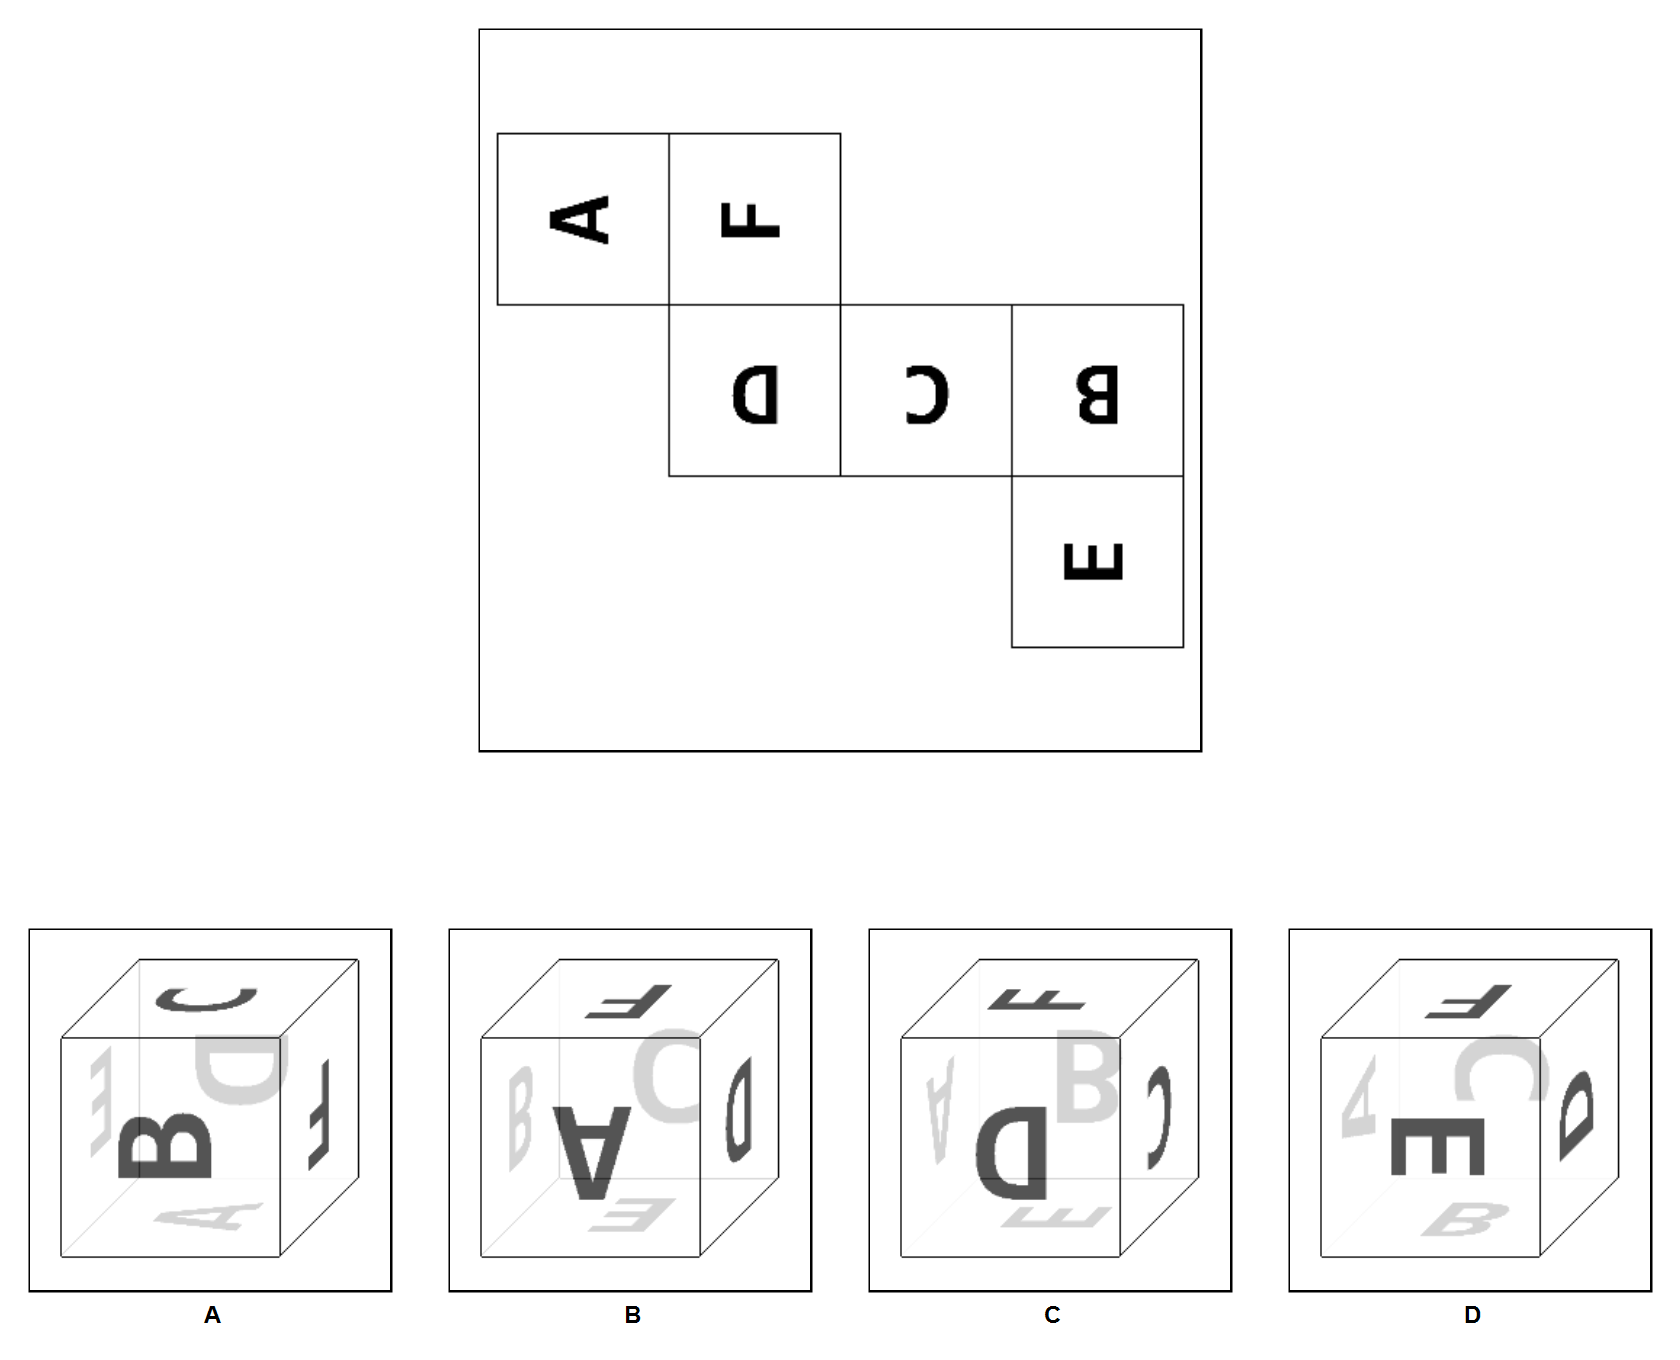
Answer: D